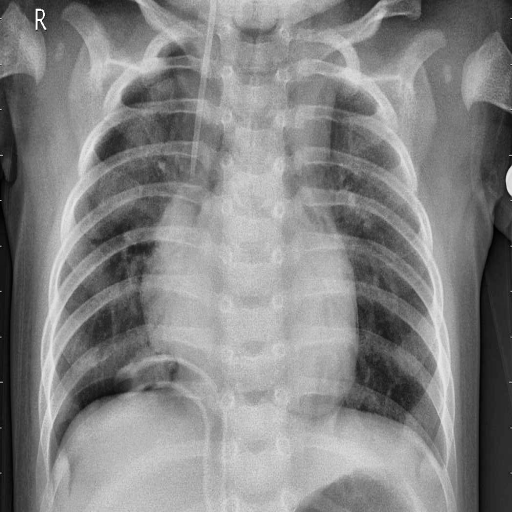
Finding: PNEUMONIA